Question: I am currently building a sorting program. I have made three different ways to create an array: 'Random', 'In Order' and 'Reverse'. I am currently undergoing problems with the 'In Order' and 'Reverse' arrays. Every time an 'In Order' array is created it starts with a '1', I am not sure how come is doing so. Also my 'Reverse' array will display digits out of order not every time but after some clicks. How can I fix these two issues?
'''
namespace sortingMachine
{
public partial class Form1 : Form
{
public Form1()
{
InitializeComponent();
}
//Class Level Variables --------------------------------------------------------------------------------------
Stopwatch sw = new Stopwatch();
Random r = new Random();
OpenFileDialog open1 = new OpenFileDialog();
long operations = 0;
int size;
int max;
int[] createArray;
int[] sortArray;
int[] copyArray;
//Create Array Methods --------------------------------------------------------------------------------------
public void RandomNumber()
{
size = Convert.ToInt32(textBoxSize.Text);
max = Convert.ToInt32(textBoxMax.Text);
createArray = new int[size];
copyArray = new int[size];
sortArray = new int[size];
for (int i = 0; i < size; i++)
{
createArray[i] = r.Next(1, max);
}
textBoxResults.AppendText("-------------------------------------------------------------------------------" + Environment.NewLine + "Random" + Environment.NewLine + Environment.NewLine);
DisplayArrays();
}
public void InOrder()
{
size = Convert.ToInt32(textBoxSize.Text);
max = Convert.ToInt32(textBoxMax.Text);
createArray = new int[size];
copyArray = new int[size];
sortArray = new int[size];
createArray[0] = 1;
for (int i = 1; i < size; i++)
{
createArray[i] = createArray[i - 1] + r.Next(1, max);
}
for (int i = 1; i < size; i++)
{
if (r.Next(1, 101) < Convert.ToInt32(textBoxPercentage.Text))
{
for (int x = 1; x < size; x++)
{
createArray[x] = r.Next(1, createArray[size - 1]);
}
}
}
textBoxResults.AppendText("-------------------------------------------------------------------------------" + Environment.NewLine + "In Order" + Environment.NewLine + Environment.NewLine);
DisplayArrays();
}
public void ReverseOrder()
{
size = Convert.ToInt32(textBoxSize.Text);
max = Convert.ToInt32(textBoxMax.Text);
createArray = new int[size];
copyArray = new int[size];
sortArray = new int[size];
createArray[size - 1] = 1;
for (int i = size - 1; i > 0; i--)
{
createArray[i - 1] = createArray[i] + r.Next(1, max);
}
for (int i = size - 1; i > 0; i--)
{
if (r.Next(1, 101) < createArray[0])
{
for (int x = size - 1; x > 0; x--)
{
createArray[x] = r.Next(1, createArray[0]);
}
}
}
textBoxResults.AppendText("-------------------------------------------------------------------------------" + Environment.NewLine + "Reverse Order" + Environment.NewLine + Environment.NewLine);
DisplayArrays();
}
private void buttonCreateArray_Click(object sender, EventArgs e)
{
if ((textBoxSortKey.Text != "") && (textBoxCreateKey.Text != ""))
{
if (radioButtonRandom.Checked == true)
{
RandomNumber();
}
if (radioButtonInOrder.Checked == true)
{
InOrder();
}
if (radioButtonReverseOrder.Checked == true)
{
ReverseOrder();
}
}
else
{
MessageBox.Show("Type a key into the Key textbox.");
}
}
}
}
'''
'''
-------------------------------------------------------------------------------
In Order
1
2
4
6
10
'''
'''
-------------------------------------------------------------------------------
Reverse Order
10
2
7
6
5
'''
Windows Form:

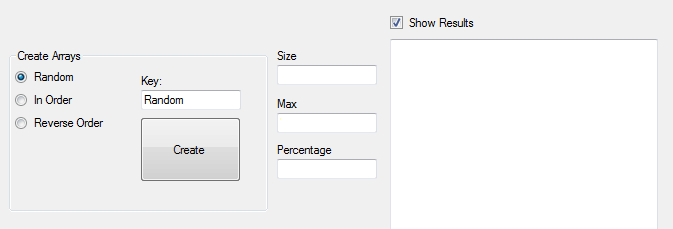
Answer: If you look at how you are assigning values to the array you'll see that the first element is assigned zero, but in your loop you start at the second element (i.e. '1') so you never re-assign the first element.
'''
createArray[0] = 1;
for (int i = 1; i < size; i++)
{
createArray[i] = createArray[i - 1] + r.Next(1, max);
}
'''
Try writing the first element assignment like this:
'''
createArray[0] = r.Next(1, max);
'''
As for your reverse function, there's too much weirdness in there to really see what you're trying to do. Try thinking thru it a few more times. Especially be careful with code like this: 'if (r.Next(1, 101) < createArray[0])' - it has random behaviour and also magic numbers in it.